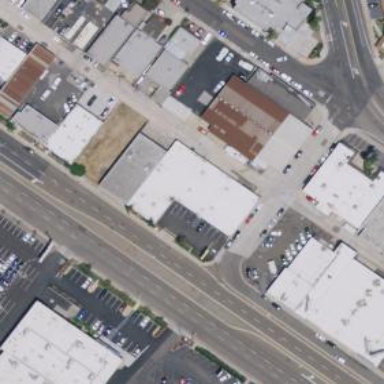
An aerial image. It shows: Commercial building.